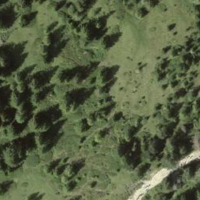
EUNIS habitat code: 23
Species observed at this site:
Rhododendron ferrugineum